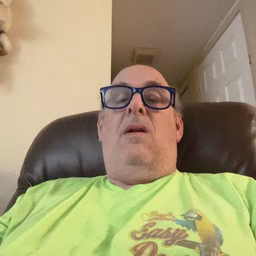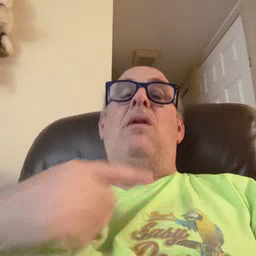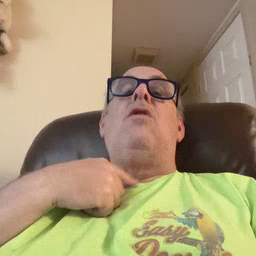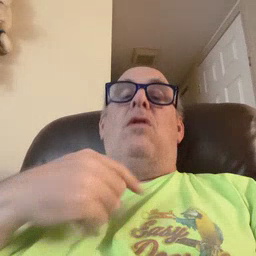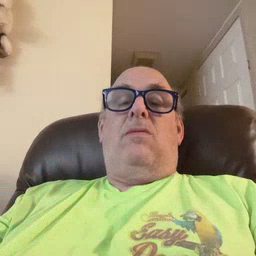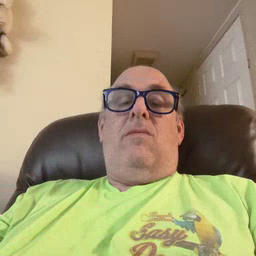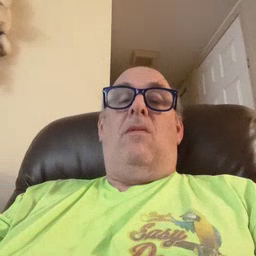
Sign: thirsty